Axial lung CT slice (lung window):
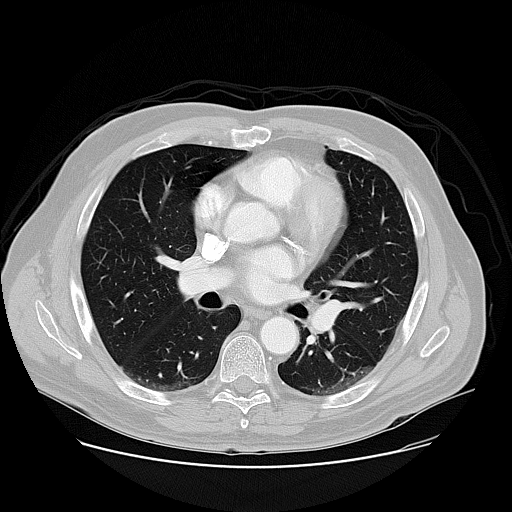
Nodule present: no